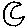
Label: moon